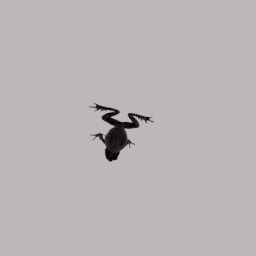
Label: animals